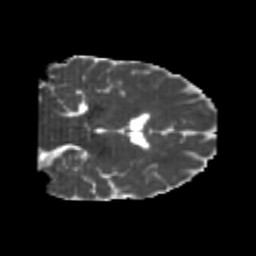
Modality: MD
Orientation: coronal
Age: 22
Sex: male
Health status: healthy
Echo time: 0.074 s